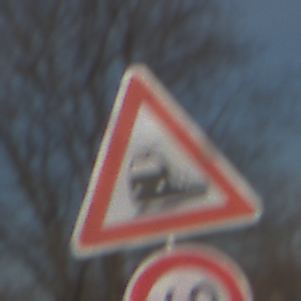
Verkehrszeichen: Bahnuebergang
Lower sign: Geschwindigkeit40
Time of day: MorningAfternoon
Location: Outdoor (Nature)
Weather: PartlyCloudy
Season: NotSpecified
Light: Natural